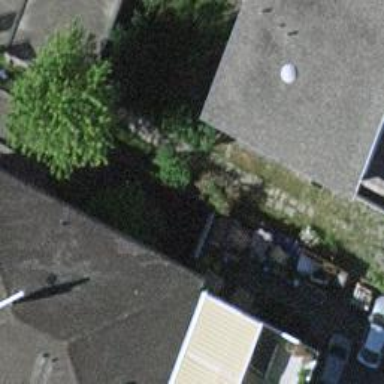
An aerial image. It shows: Retaining wall.